Question: I have drawn 36 blocks/square of size 54x54 in a specific place on a screen. (See picture below)
My question is how should I determine which block is pressed? I also want to have some sorts of ID for each block. I know the x and y coordinates of where on the screen a user have pressed. But because a block is on a certain area on the screen and I have 36 blocks this makes it difficult for me to find out which one of the block is pressed.
Here is the code on how I draw the blocks below.
'''
int x = 72;
int y = 169;
for(int i = 0; i < 6; i++){
for(int j = 0; j < 6; j++){
g.drawImage(Assets.red, x, y);
squares[i][j] = new Square(x, y, i, j);
x += 54+2;
}
x = 72;
y += 54+2;
}
'''

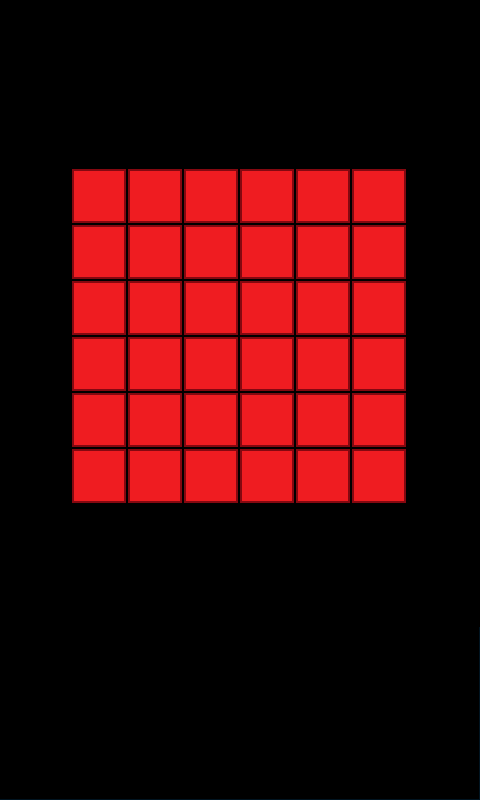
Answer: I think you have to stick with just arithmetic operations as Rob mentioned.
You can refer to this <URL>
or instead of drawing you can add image view and set onclick on that.
(Since i cannot comment i have to add it as answer)